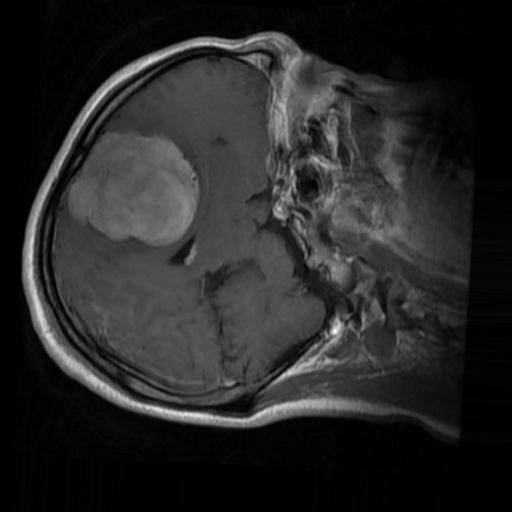
Label: brain_menin